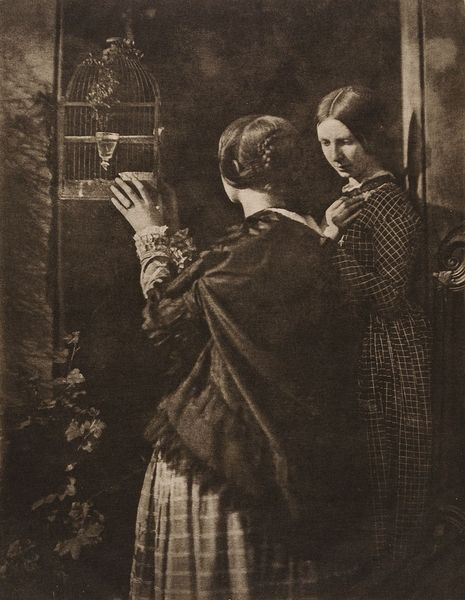
Titel: The Bird Cage
Künstler: David Octavius Hill
Standort: Hamburg
Institution: Museum für Kunst und Gewerbe Hamburg
Schlagwörter: vogel, frau, gesten, figur, mimik, schwestern, foto, fotografie, photographie, posen, doppelbildnis, doppelportrait, schwester, photo, karton, lichtbild, japanpapier, bildwerke, heliogravur, angewandte und bildende kunst, hessische systematik, vögel, porträtfotografie, porträtphotographie, doppelporträt, heliogravüre, photogravüre, fotogravüre, rücken, käfig, vogelkäfig